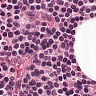
Metastatic tissue present: no